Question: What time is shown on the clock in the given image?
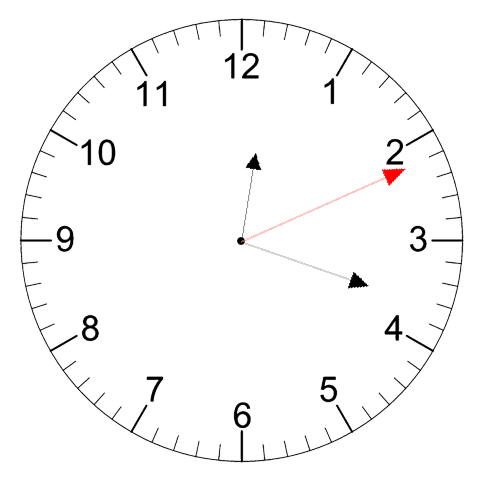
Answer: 12:18:11